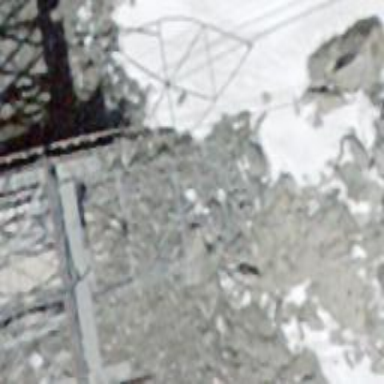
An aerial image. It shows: Pylon for aerialway.